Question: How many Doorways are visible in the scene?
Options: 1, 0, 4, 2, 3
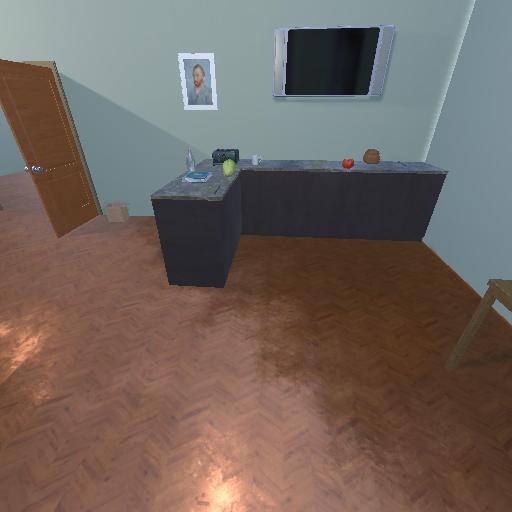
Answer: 1